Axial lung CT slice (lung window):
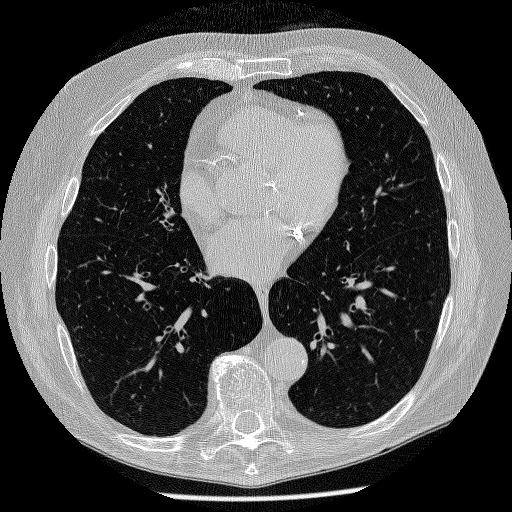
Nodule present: no